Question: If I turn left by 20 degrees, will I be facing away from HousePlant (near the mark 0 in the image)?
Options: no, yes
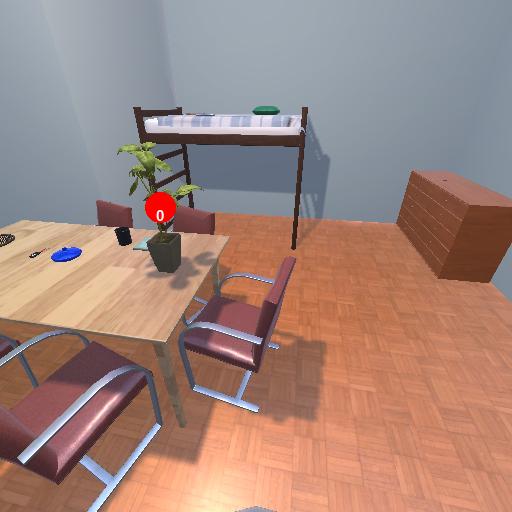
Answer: no